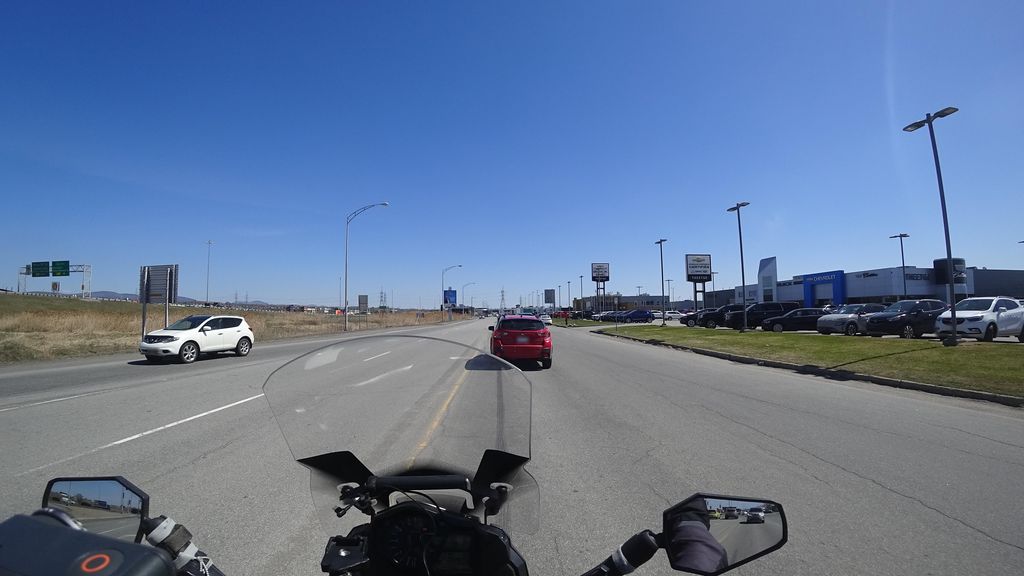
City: quebec_city